Question: I have a big problem. (Line: 40)
I want to create an input button by JS where attribute onclick is a function with one parameter. "onclick = goGrupa(gid)". This not working. "Uncaught ReferenceError: gid is not defined".
Next step is function goGrupa(id) - 1 parameter and I need only show him in console.log now.
What's the problem?
Javascript Code:
'''
Parse.initialize("xxx", "xxx");
var currentUser = Parse.User.current();
$(document).ready(function(){
WyszukajPrzedmioty();
});
function WyszukajPrzedmioty(){
var zapPrzedmioty = new Parse.Query(new Parse.Object.extend("Przedmioty"));
var output = "<ul>";
zapPrzedmioty.include("grupy");
zapPrzedmioty.equalTo("uczelnia",currentUser.get("nazwaUczelni"));
zapPrzedmioty.equalTo("kierunek",currentUser.get("kierunek"));
zapPrzedmioty.equalTo("rok",currentUser.get("rok"));
zapPrzedmioty.find({
success:function(przedmioty){
for (var i in przedmioty){
console.log(i+ " przedmiot: "+przedmioty[i]);
var nazwaPrzedmiotu = przedmioty[i].get("nazwaPrzedmiotu");
var kierunek = przedmioty[i].get("kierunek");
var rok = przedmioty[i].get("rok");
output += "<li><div id="naglowek">";
output += "<p><b style="font-size:20px; text-transform: uppercase;">"+nazwaPrzedmiotu+"</b><br></p>";
output += "<i>"+kierunek+"</i>, rok: <i>"+rok+"</i><br>";
output += "</div>";
var g = przedmioty[i].get("grupy");
if (g.length > 0){
output += "<br><b style="font-size: 20px;"> Grupy: </b>";
output += "<table>"
console.log("Znaleziono grupy.");
for (var j in g){
var dziekanska = g[j].get("dziekanska");
var gid = g[j].id;
if (g[j].get("lab") == 5){
var lab = "nie dotyczy";
output += "<tr><td class="left">Dziekanska: "+dziekanska+"</td>";
output += "<td class="right"><input type="button" value="Dolacz" onclick=goGrupa(gid)></td></tr>";
}
else{
var lab = g[j].get("lab");
output += "<tr><td class="left">Dziekanska: "+dziekanska+", lab: "+lab+"</td>";
// HERE IS THE PROBLEM \/
output += "<td class="right"><input type="button" value="Dolacz" onclick=goGrupa(gid)></td></tr>";
}
console.log (j+" grupa: "+dziekanska+" "+lab+" id: "+gid);
}
output += "</table>";
}
else{
console.log("Nie ma grup");
output += "</li>";
}
}
$("#listaPrzedmiotowStudent").html(output + "</ul>");
},
error:function(e){
console.log(e.message);
}
});
}
function goGrupa(gid){
console.log(gid);
}
'''
And screen:

I try change this on:
> onclick="goGrupa("+gid+")", onclick="goGrupa(gid)",
onclick=goGrupa("+gid+"), onclick=goGrupa(gid)
and nothing.
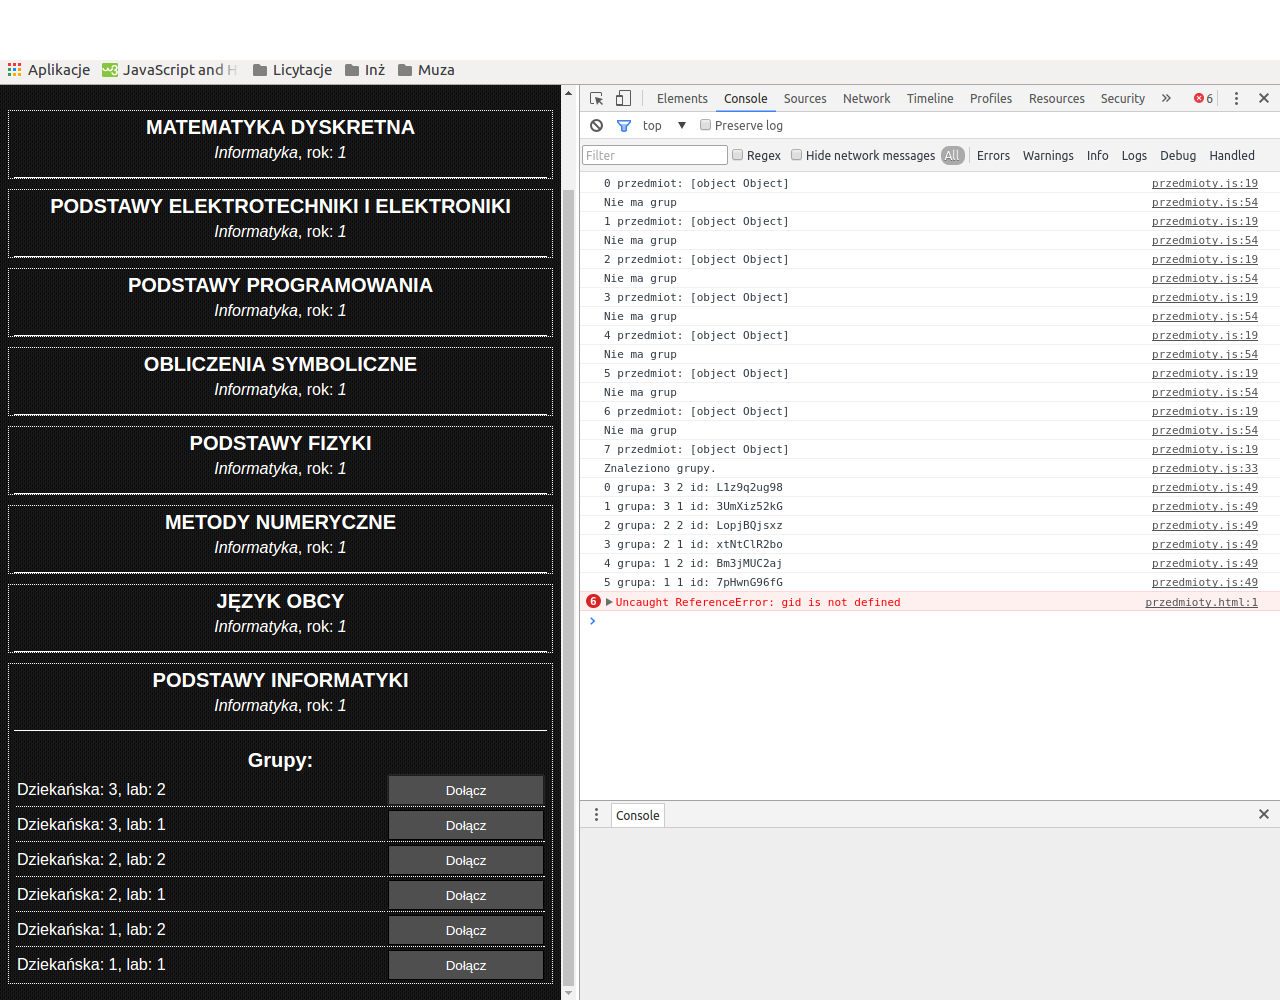
Answer: Try converting '"onclick=goGrupa(gid)"' to '"onclick=goGrupa(" + gid + ")"'